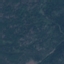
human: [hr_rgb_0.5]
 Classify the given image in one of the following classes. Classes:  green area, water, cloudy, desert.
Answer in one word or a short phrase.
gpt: green area